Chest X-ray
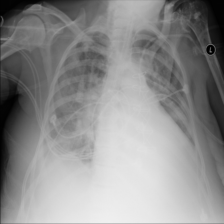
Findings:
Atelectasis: negative
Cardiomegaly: negative
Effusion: positive
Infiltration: negative
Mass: negative
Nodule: negative
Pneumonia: negative
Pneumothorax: negative
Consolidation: negative
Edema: negative
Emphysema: negative
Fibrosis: negative
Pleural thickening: negative
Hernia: negative